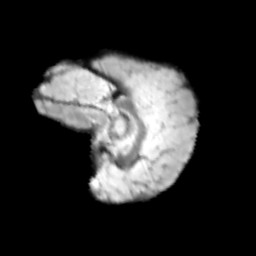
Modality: T2w
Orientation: sagittal
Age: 9
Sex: female
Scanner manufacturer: siemens
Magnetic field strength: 3 T
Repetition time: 3.8 s
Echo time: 0.07 s